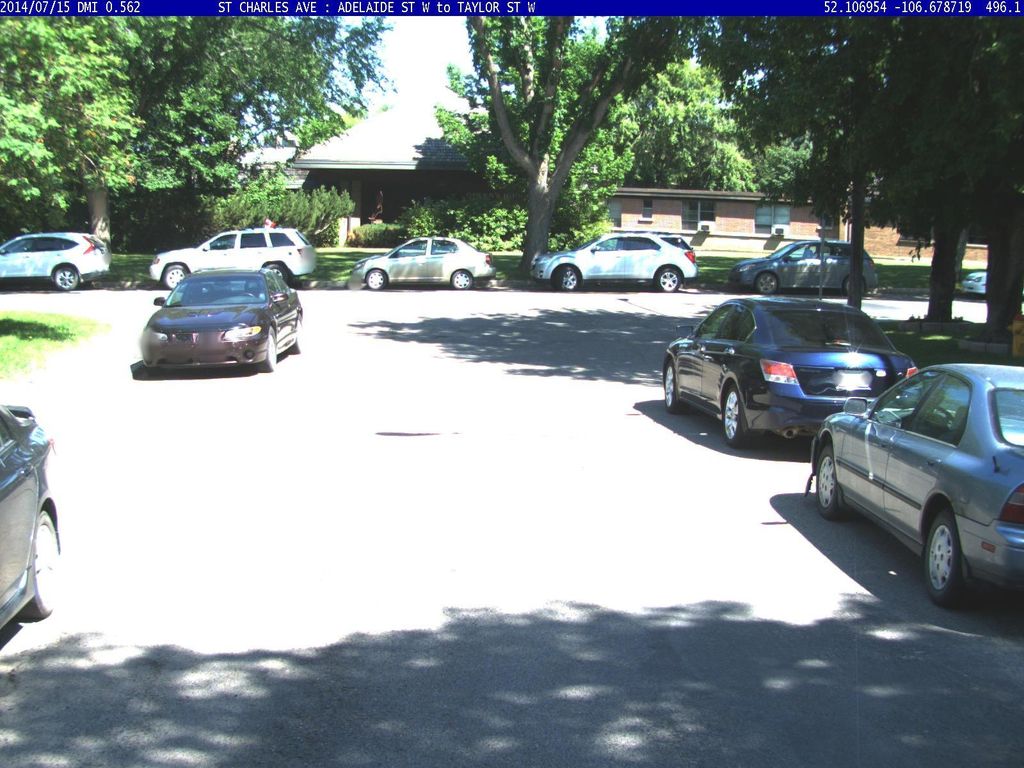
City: saskatoon